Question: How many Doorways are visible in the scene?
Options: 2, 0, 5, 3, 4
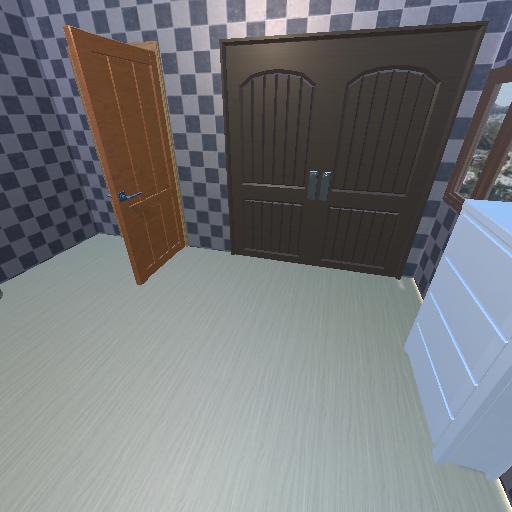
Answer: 2